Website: lowes
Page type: receipt
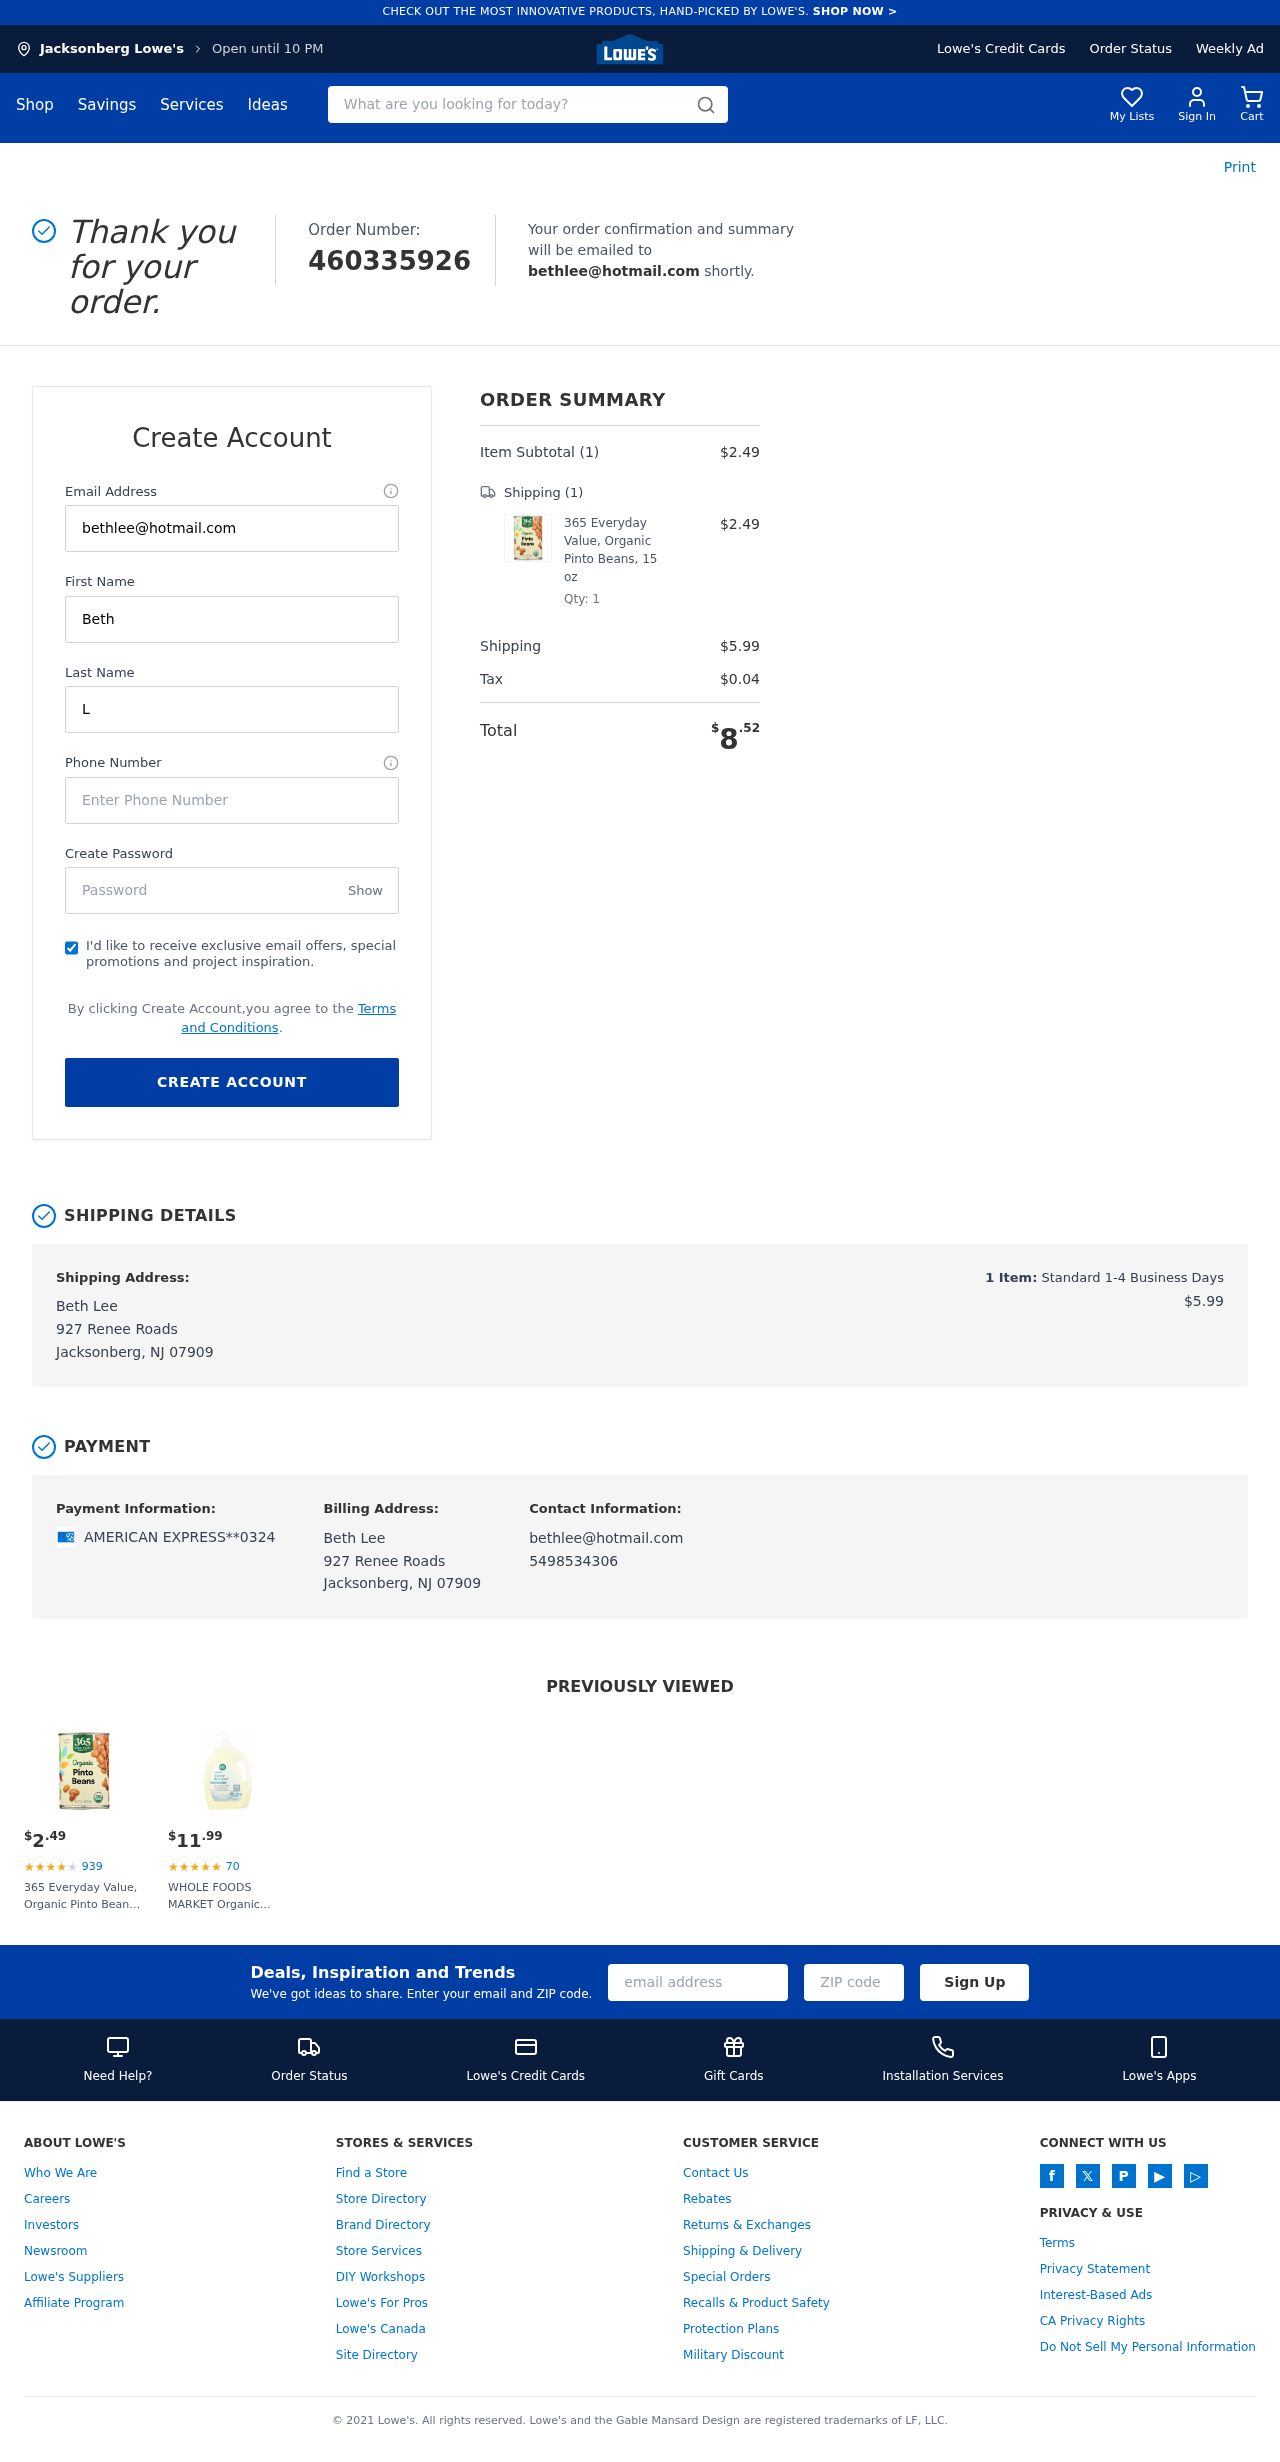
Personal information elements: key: PII_CARD_LAST4
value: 0324
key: PII_CARD_TYPE
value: AMERICAN EXPRESS
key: PII_CITY
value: Jacksonberg
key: PII_EMAIL
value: bethlee@hotmail.com
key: PII_FULLNAME
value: Beth Lee
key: PII_PHONE
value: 5498534306
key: PII_STREET
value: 927 Renee Roads
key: PII_FIRSTNAME
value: Beth
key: PII_LASTNAME
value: Lee
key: PII_CITY_STATE_ZIP
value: Jacksonberg, NJ 07909
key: PII_FULLNAME2
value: Beth Lee
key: PII_FULLNAME3
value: Beth Lee
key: PII_FIRSTNAME2
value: Beth
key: PII_FIRSTNAME3
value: Beth
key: PII_LASTNAME2
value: Lee
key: PII_LASTNAME3
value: Lee
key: PII_FIRSTNAME_DERIVED
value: Beth
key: PII_LASTNAME_DERIVED
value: Lee
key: PII_FULLNAME_DERIVED
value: Beth Lee
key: PII_NAME_FULL_DERIVED
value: Beth Lee
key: PII_POSTCODE
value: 07909
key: PII_STATE_ABBR
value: NJ
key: PII_POSTCODE_FULL
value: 07909
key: PII_CITY_STATE
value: Jacksonberg, NJ
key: PII_POSTCODE_NUMERIC
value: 7909
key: PII_EMAIL2
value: bethlee@hotmail.com
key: PII_EMAIL3
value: bethlee@hotmail.com
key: PII_PHONE_LINE
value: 4306
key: PII_PHONE_SUFFIX
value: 4306
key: PII_PHONE2
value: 5498534306
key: PII_PHONE3
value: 5498534306
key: PII_PHONE_NUMERIC
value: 5498534306
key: PII_PHONE_LINE_NUMERIC
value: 4306
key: PII_PHONE_SUFFIX_NUMERIC
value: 4306
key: PII_PHONE2_NUMERIC
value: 5498534306
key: PII_PHONE3_NUMERIC
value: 5498534306
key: PII_PHONE_DIGITS
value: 5498534306
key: PII_PHONE_LAST4
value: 4306
Product elements: key: PRODUCT1_NAME
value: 365 Everyday Value, Organic Pinto Beans, 15 oz
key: PRODUCT1_PRICE
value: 2.49
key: PRODUCT1_QUANTITY
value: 1
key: PRODUCT2_NAME
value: WHOLE FOODS MARKET Organic Unscented 100oz Laundry Detergent, 100 FZ
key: PRODUCT2_NUM_RATINGS
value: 70
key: PRODUCT2_PRICE
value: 11.99
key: PRODUCT1_PRICE2
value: $2.49
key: PRODUCT1_RATING2
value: ★
★
★
★
★
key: PRODUCT1_NUM_RATINGS2
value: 939
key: PRODUCT1_NAME2
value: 365 Everyday Value, Organic Pinto Beans, 15 oz
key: PRODUCT2_RATING
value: ★
★
★
★
★
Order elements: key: ORDER_ID
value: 460335926
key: ORDER_NUM_ITEMS
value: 1
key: ORDER_SUBTOTAL
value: $2.49
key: ORDER_NUM_ITEMS2
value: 1
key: ORDER_SHIPPING_COST
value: $5.99
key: ORDER_TAX
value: $0.04
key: ORDER_TOTAL
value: $8.52
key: ORDER_NUM_ITEMS3
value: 1
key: ORDER_SHIPPING_COST2
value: $5.99
Search elements: key: HEADER_SEARCH
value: What are you looking for today?